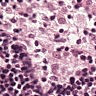
Metastatic tissue present: no